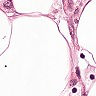
Metastatic tissue present: yes